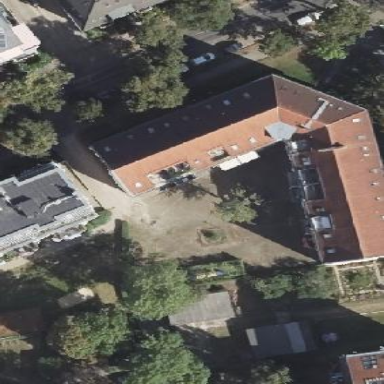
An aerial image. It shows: Gabled roof on building that houses apartments.